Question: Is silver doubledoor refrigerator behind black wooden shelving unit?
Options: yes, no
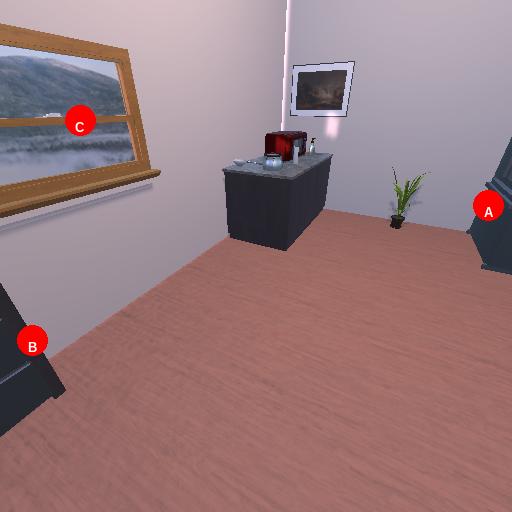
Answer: yes